Question: Today I have upgraded a VS 2008 project to VS 2010 simply by opening the solution file (right click -> open with -> Visual Studio 2010).
I have successfully built the project (debug and release configurations). When I run the project within Visual Studio I get the following weird error:

Notice that ? The actual path on my computer is C:\xxxxxx\Application\Debug
What is the cause of path being messed up? And how to fix it? Anyone knows?
BTW. The executable is in \Debug folder and runs fine if I click on it
Language: C++ (MFC)
The Output Directory was hardcoded in VS2008 configuration properties to:
Output directory: .
Intermediate directory: .
If I change that to and respectively the output folders are messed up completely: the \Debug folder is full with .sbr files and all the object files are located in \Debug\tmp after I build the solution. Even though when I build (after changing the output configurations) it says successfully built, but it can't find the .exe file
There are several third party libs but I don't see how that would affect it in any way.
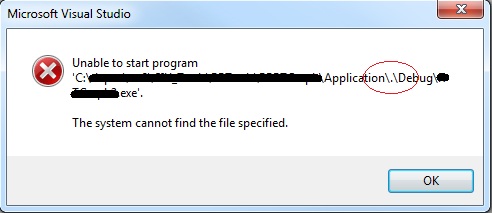
Answer: [SOLVED]
VS 2010 apparently handles the project configurations differently than VS 2008. Having the output path hardcoded in the 2008 configurations caused confusions for 2010. I have replaced the hardcoded paths with VS defaults (using variables instead) and the problem was solved